Aerial crown-view tile of a tropical tree (Barro Colorado Island, Panama), acquired 20240813:
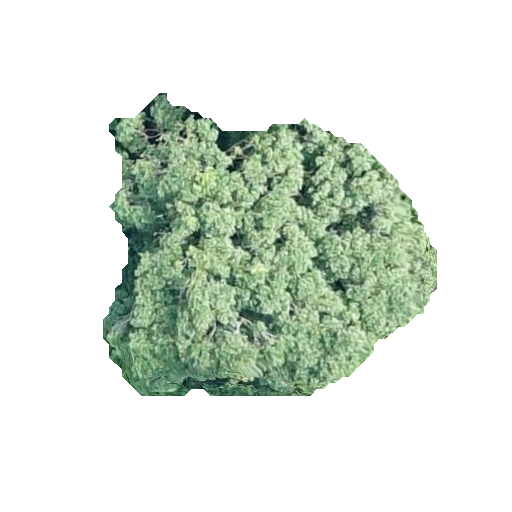
Species: Aspidosperma desmanthum
GBIF accepted scientific name: Aspidosperma desmanthum
Crown area: 113.415 m²